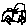
Label: car